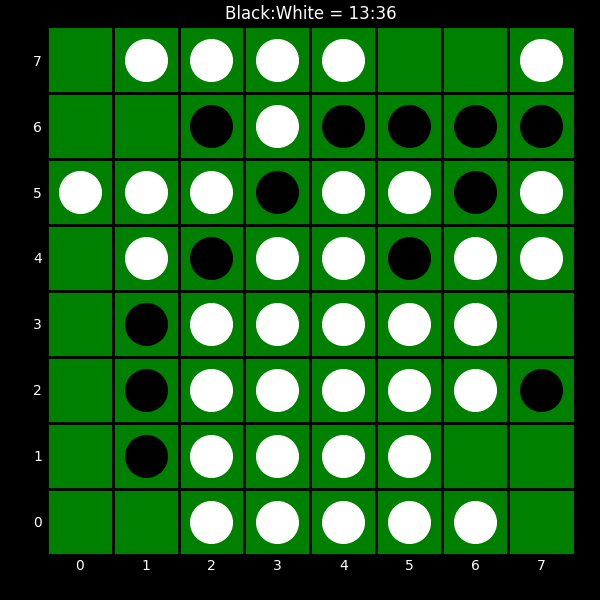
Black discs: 13
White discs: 36